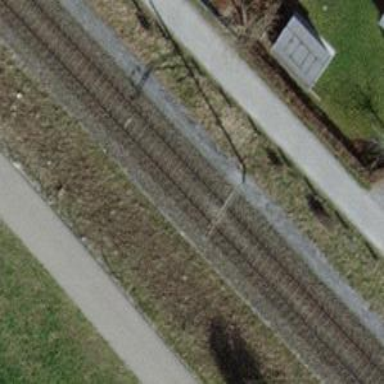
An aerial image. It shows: Railway milestone.